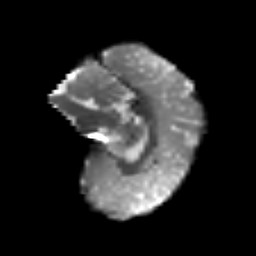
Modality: T2w
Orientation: sagittal
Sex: male
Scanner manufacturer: siemens
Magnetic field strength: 3 T
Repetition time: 5 s
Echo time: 0.071 s